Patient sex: M
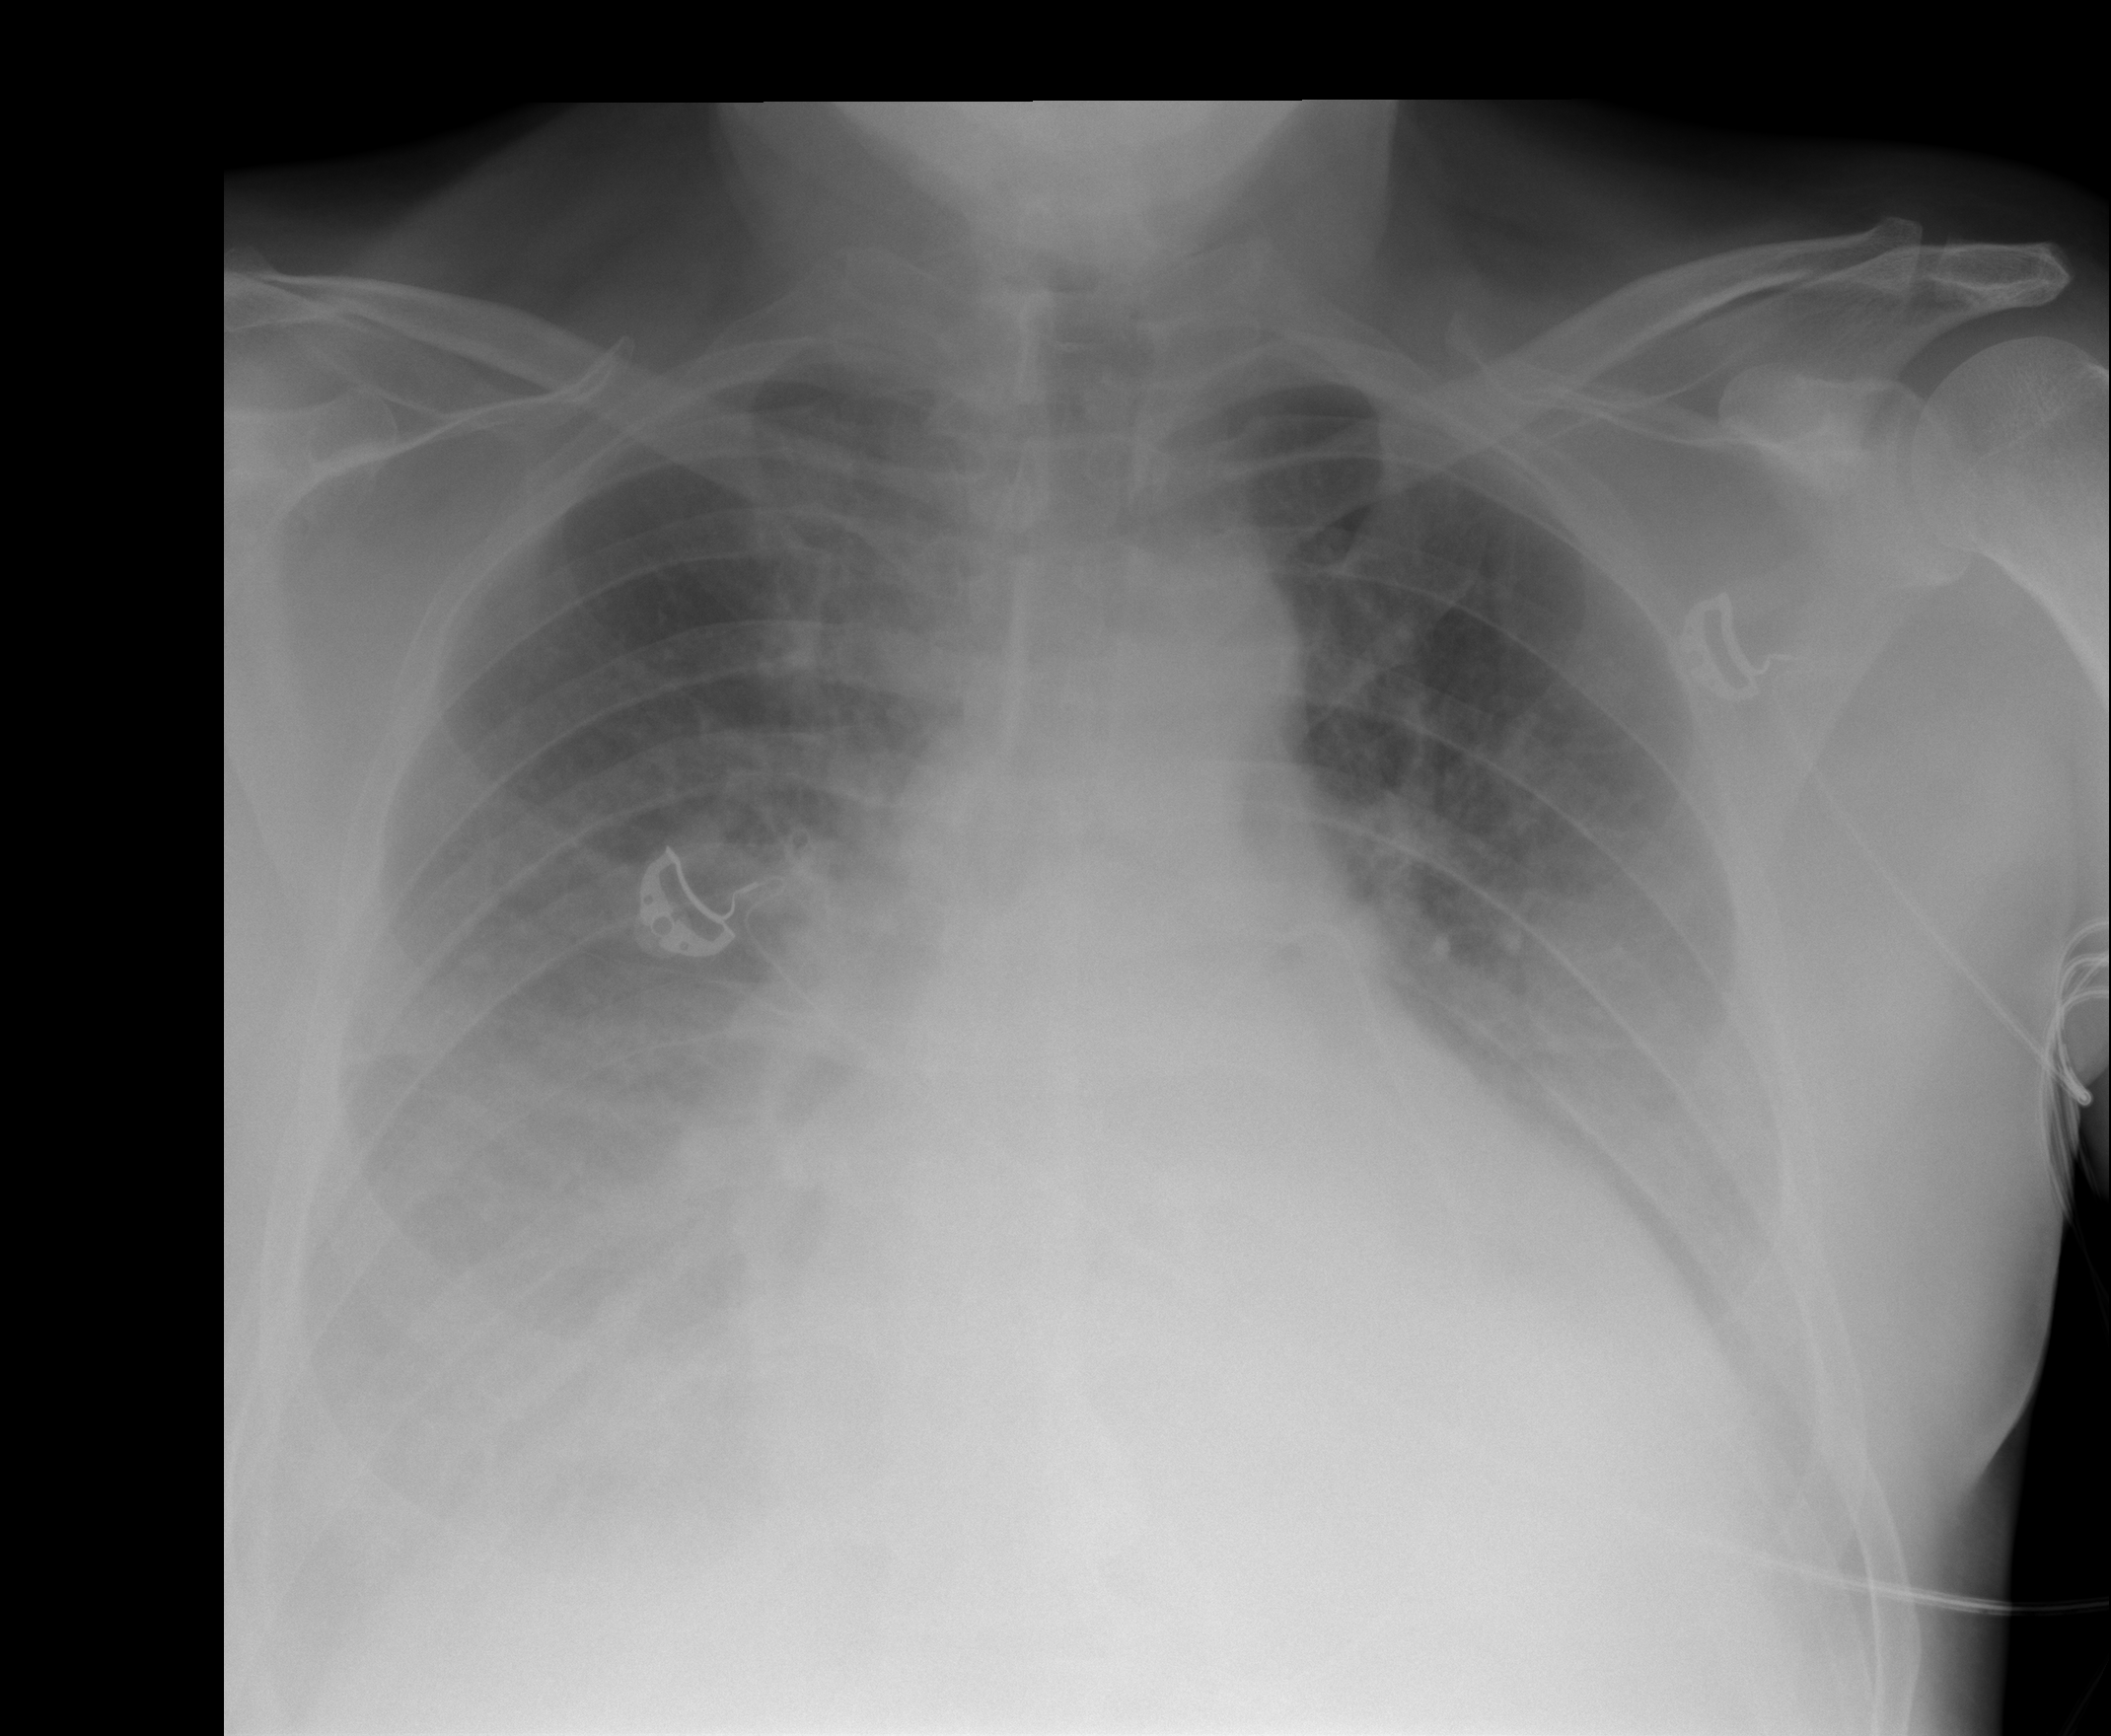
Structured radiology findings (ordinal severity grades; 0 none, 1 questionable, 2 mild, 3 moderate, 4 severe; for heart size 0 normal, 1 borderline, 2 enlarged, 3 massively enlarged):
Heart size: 3
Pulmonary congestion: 2
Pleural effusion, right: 3
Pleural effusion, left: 2
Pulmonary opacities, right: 0
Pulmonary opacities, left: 0
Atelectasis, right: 3
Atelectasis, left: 2